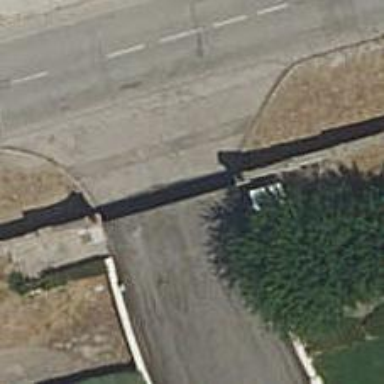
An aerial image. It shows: Gate.